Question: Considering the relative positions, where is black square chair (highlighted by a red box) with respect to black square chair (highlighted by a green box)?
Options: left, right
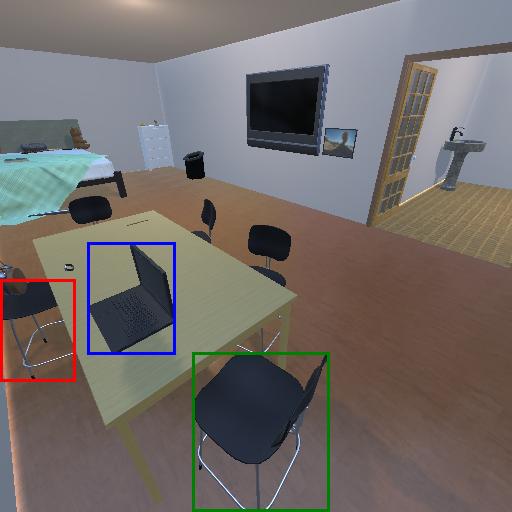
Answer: left